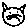
Label: cat